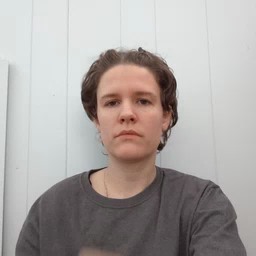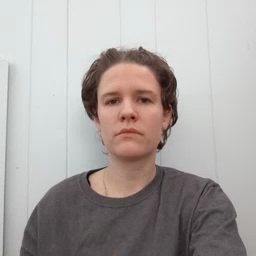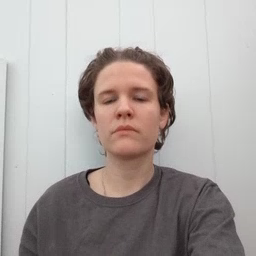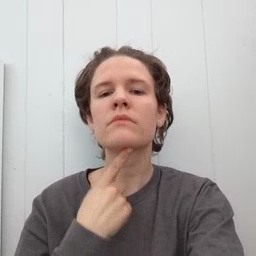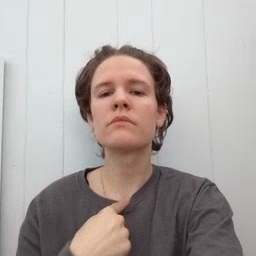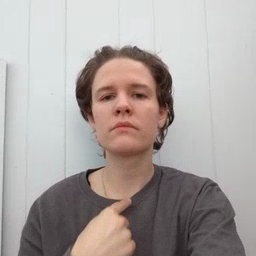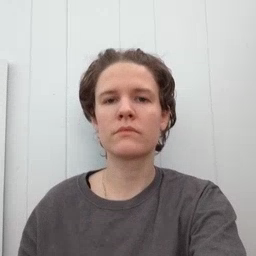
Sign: thirsty